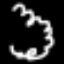
Label: squiggle